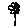
Label: flower